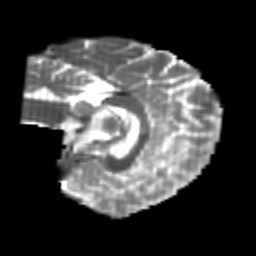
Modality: T2w
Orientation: sagittal
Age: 25
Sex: female
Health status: healthy
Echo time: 0.074 s